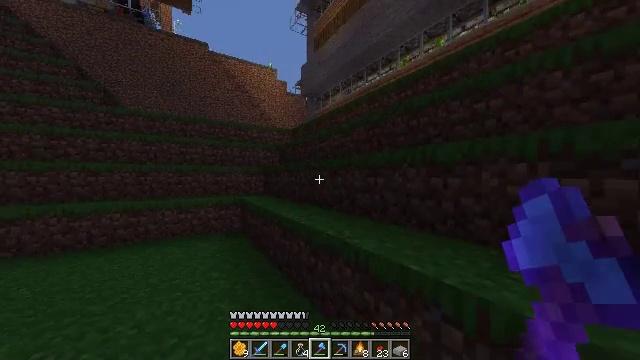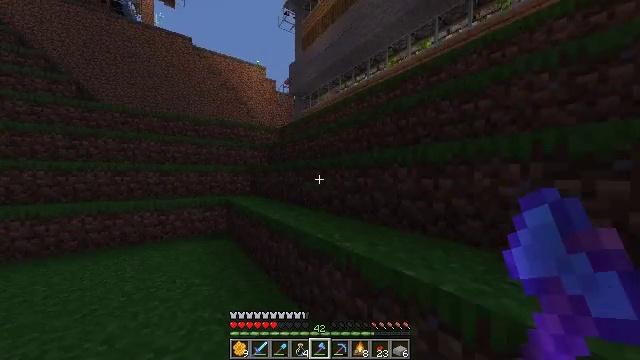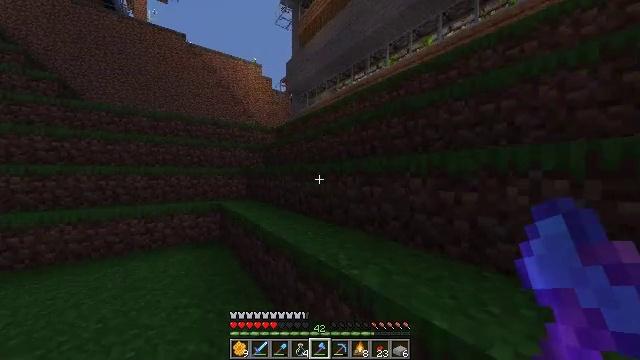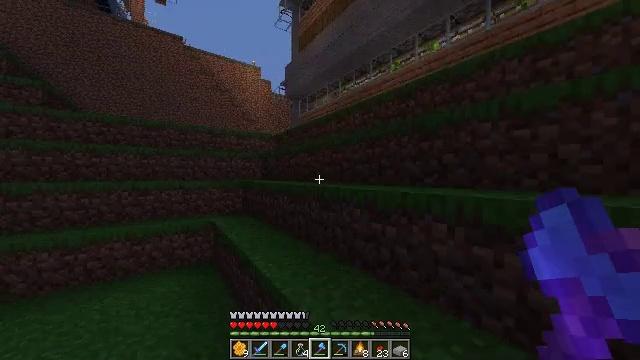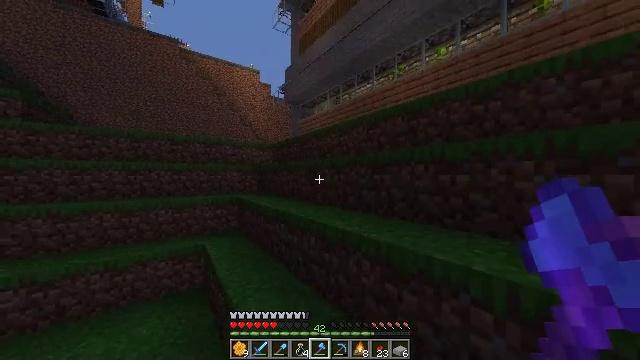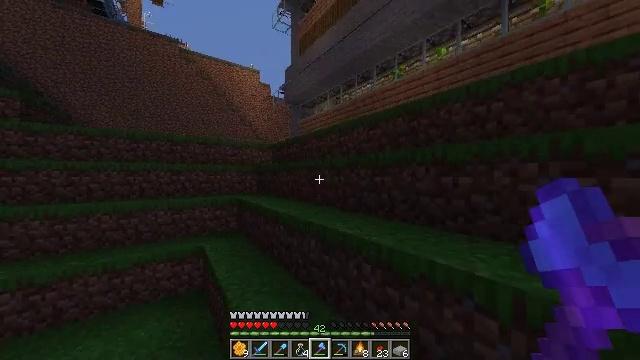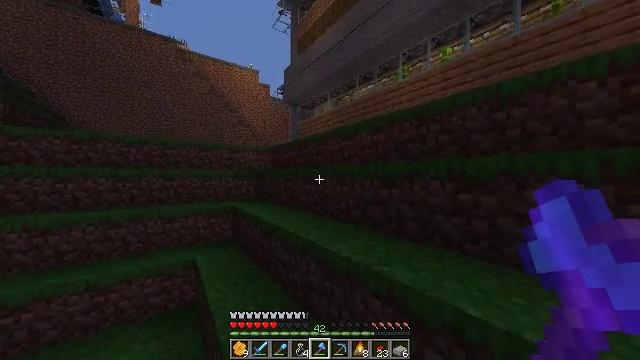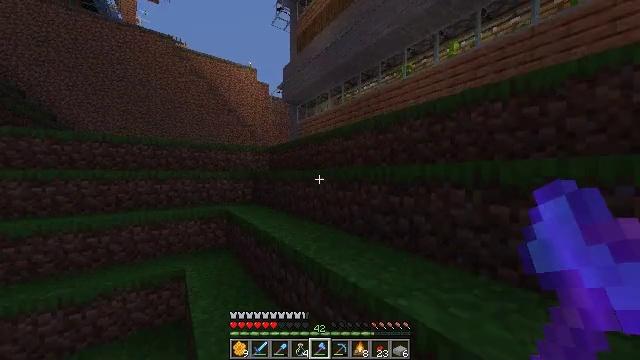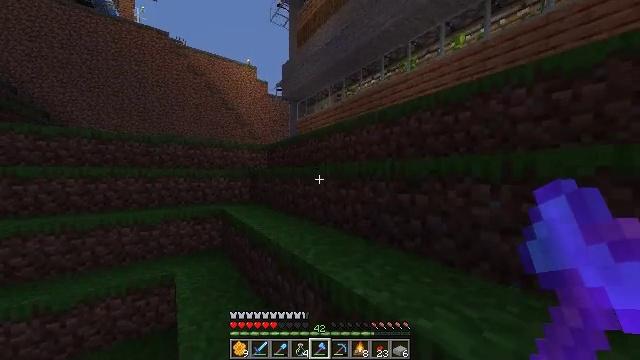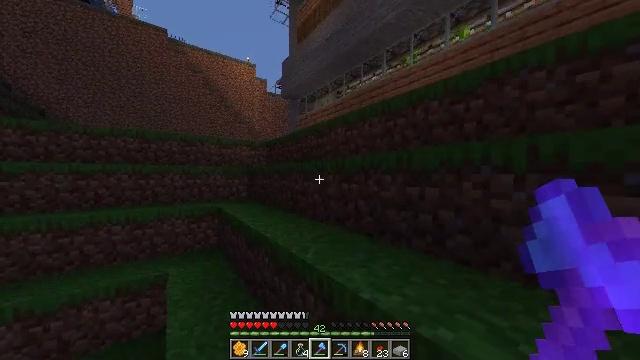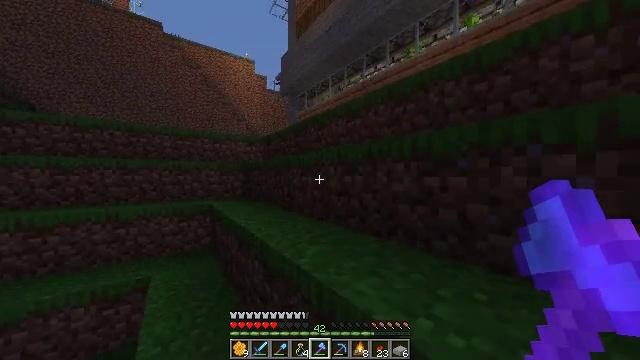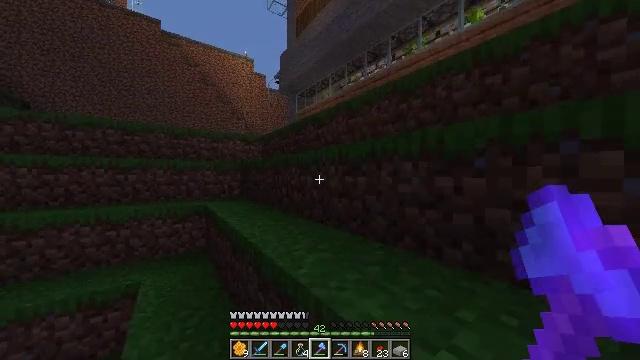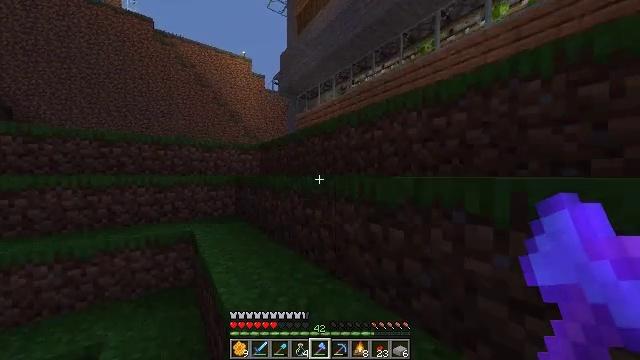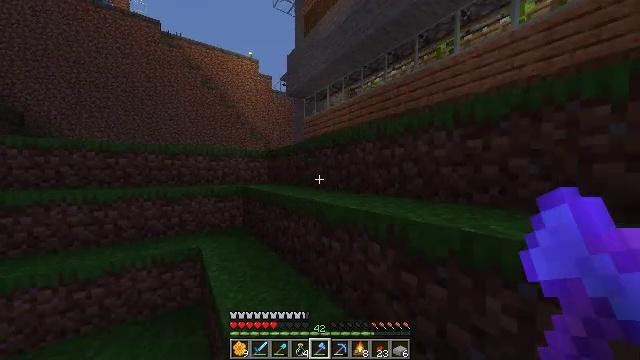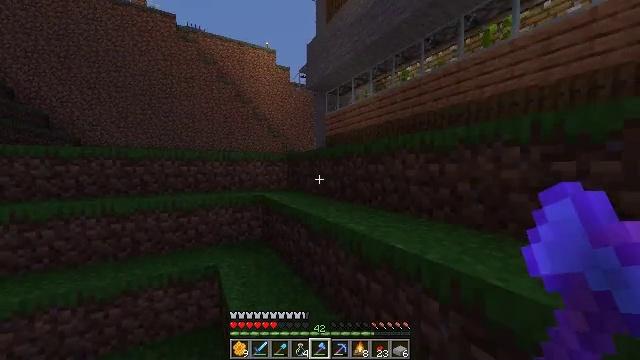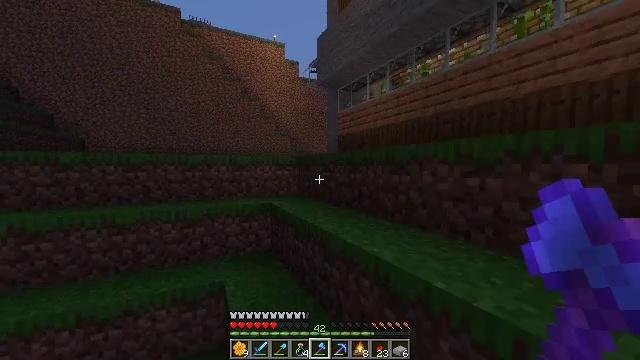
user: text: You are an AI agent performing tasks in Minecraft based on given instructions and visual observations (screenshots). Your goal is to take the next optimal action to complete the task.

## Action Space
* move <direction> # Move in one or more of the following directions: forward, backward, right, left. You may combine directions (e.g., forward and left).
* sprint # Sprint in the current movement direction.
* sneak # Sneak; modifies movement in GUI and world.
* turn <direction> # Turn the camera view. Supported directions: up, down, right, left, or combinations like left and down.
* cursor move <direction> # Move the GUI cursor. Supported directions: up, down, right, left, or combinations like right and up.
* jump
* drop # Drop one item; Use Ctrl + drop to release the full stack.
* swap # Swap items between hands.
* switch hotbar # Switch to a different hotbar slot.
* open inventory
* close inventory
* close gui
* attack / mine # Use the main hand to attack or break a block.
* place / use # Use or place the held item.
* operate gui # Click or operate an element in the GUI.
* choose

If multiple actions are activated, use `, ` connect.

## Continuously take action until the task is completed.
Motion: motion action
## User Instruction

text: Make a glass bottle at the crafting table.
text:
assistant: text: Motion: move forward, turn right, jump
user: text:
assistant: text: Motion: move forward, sprint, jump
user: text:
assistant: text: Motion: move forward, sprint, jump
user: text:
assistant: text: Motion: move forward, sprint, jump
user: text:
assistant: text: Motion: move forward, sprint, jump
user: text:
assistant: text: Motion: move forward, sprint, jump
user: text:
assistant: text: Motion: move forward, jump
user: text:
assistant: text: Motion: move forward, jump
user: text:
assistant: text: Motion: move forward, jump
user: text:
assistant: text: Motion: move forward, jump
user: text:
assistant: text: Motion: move forward, jump
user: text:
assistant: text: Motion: move forward, jump
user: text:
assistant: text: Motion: move forward, sprint, turn left, jump
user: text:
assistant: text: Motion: move forward, sprint, turn left and down, jump
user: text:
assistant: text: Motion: move forward, sprint, turn left, jump
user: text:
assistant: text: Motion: move forward, sprint, jump
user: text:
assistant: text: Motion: move forward, jump
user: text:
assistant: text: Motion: move forward, jump
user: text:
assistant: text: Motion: move forward, jump
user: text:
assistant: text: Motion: move forward, jump
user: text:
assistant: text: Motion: move forward, jump
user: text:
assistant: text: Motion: move forward, sprint, jump
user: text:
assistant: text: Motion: move forward, sprint, jump
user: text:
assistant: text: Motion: move forward, sprint, jump
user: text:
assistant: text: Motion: move forward, sprint, jump
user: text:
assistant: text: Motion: move forward, sprint, jump
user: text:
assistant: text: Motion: move forward, jump
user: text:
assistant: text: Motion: move forward, jump
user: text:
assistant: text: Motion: move forward, jump
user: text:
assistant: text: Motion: move forward, jump